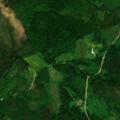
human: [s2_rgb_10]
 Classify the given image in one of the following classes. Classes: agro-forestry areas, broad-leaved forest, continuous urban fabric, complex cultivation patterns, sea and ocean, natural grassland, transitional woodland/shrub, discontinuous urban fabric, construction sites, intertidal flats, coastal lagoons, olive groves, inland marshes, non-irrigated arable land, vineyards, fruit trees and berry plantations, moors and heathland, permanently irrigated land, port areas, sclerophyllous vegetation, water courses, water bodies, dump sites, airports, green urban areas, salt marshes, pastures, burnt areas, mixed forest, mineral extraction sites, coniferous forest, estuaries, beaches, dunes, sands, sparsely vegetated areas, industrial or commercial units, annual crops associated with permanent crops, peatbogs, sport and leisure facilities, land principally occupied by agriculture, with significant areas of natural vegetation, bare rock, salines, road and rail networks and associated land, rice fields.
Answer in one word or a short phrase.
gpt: broad-leaved forest, coniferous forest, mixed forest, transitional woodland/shrub